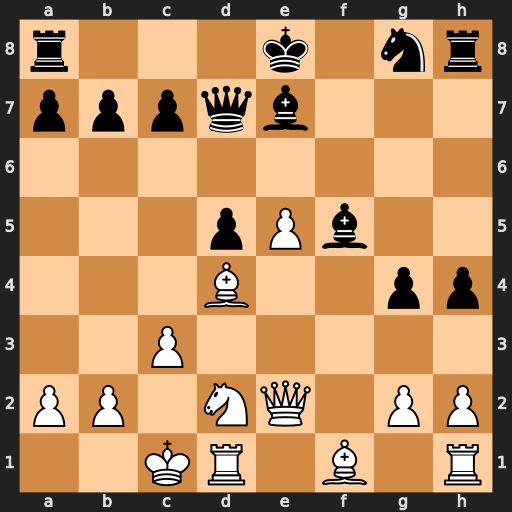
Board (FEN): r3k1nr/pppqb3/8/3pPb2/3B2pp/2P5/PP1NQ1PP/2KR1B1R
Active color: w
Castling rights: kq
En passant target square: -
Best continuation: e6 Qa4 Qb5+ Qxb5 Bxb5+